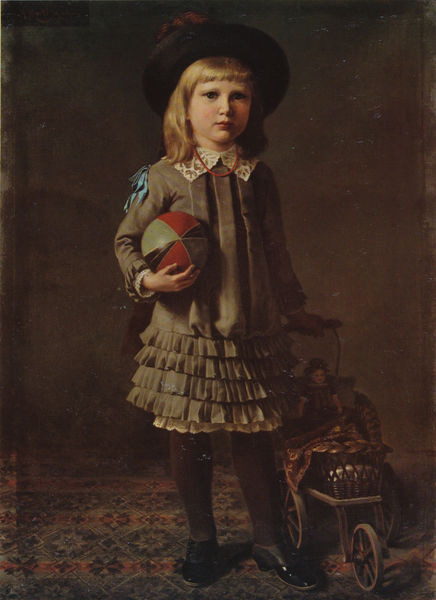
Titel: Fanny Merté
Künstler: Heinrich Merté
Standort: München
Institution: Privatbesitz
Schlagwörter: blau, dunkel, feder, gemälde, hand, schatten, weiß, grün, mädchen, ocker, blumen, braun, frisur, grau, haar, hell, hintergrund, hut, kleid, licht, mund, nase, orange, raum, schwarz, zimmer, blick, rot, ball, beige, malerei, muster, ornament, rock, schleife, teppich, blond, jung, kappe, wand, augen, blass, bluse, falten, gesicht, halten, kragen, lang, spitze, stehen, steine, tragen, ärmel, bildnis, hände, portrait, porträt, öl, boden, haare, pose, kind, frontal, kinn, lippen, perlen, schulter, pony, räder, hellblau, kindheit, kopfbedeckung, wangen, schuhe, hellbraun, kette, hellgrün, klein, speichen, rad, wagen, spielen, realistisch, ernst, allein, junge, rüschen, hutkrempe, krempe, kelid, gemustert, griff, strümpfe, knabe, unterrock, mundwinkel, bürgertum, posieren, puppe, biedermeier, faltenrock, geflochten, unterhose, strumpfhose, tonig, neutral, spitzenkragen, ganzkörperporträt, lackschuhe, kinderwagen, bügel, lenker, spielzeug, präsentieren, riss, espagnol, halbschatten, ornametn, blcih, buppenwagen, fetzten, hutschnur, kettchen, puppenwagen, schultelang, schulterlang, tissot, wegteppich